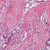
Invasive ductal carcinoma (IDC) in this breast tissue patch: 1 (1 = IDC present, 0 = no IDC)